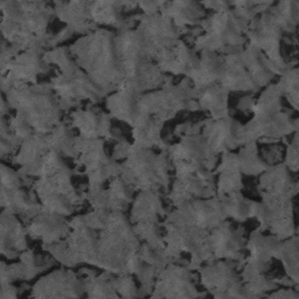
Label: frost